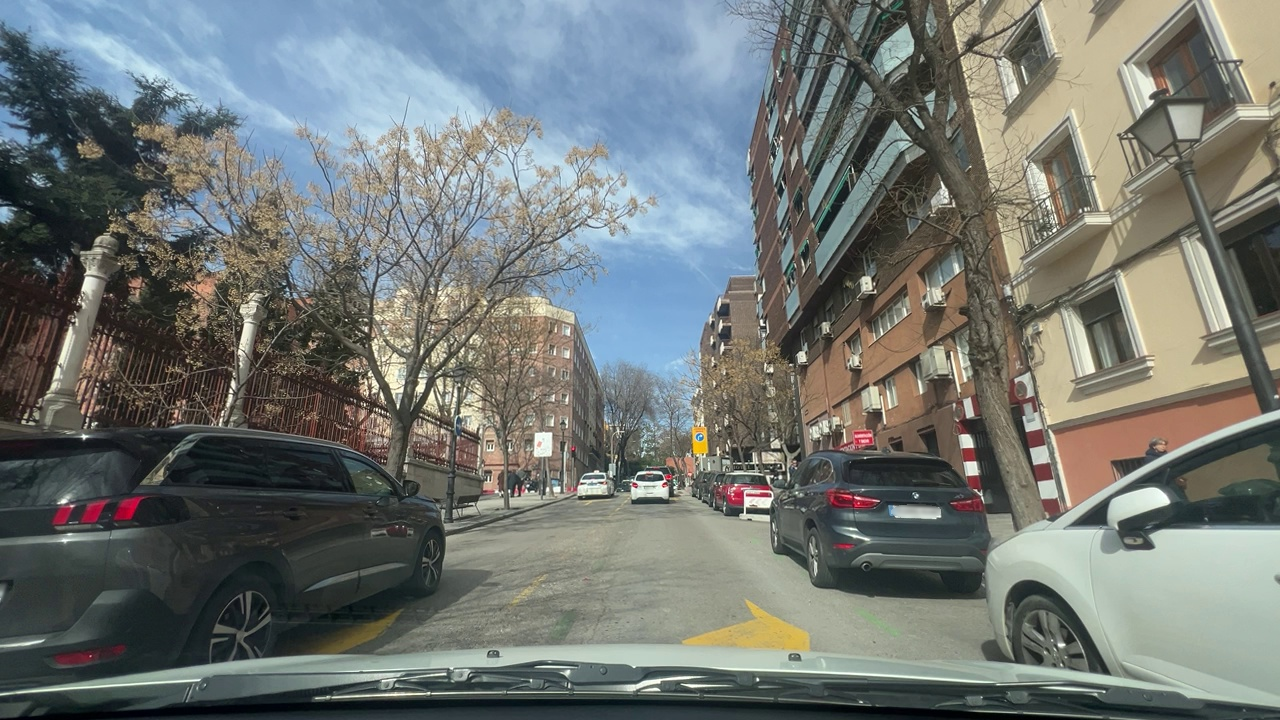
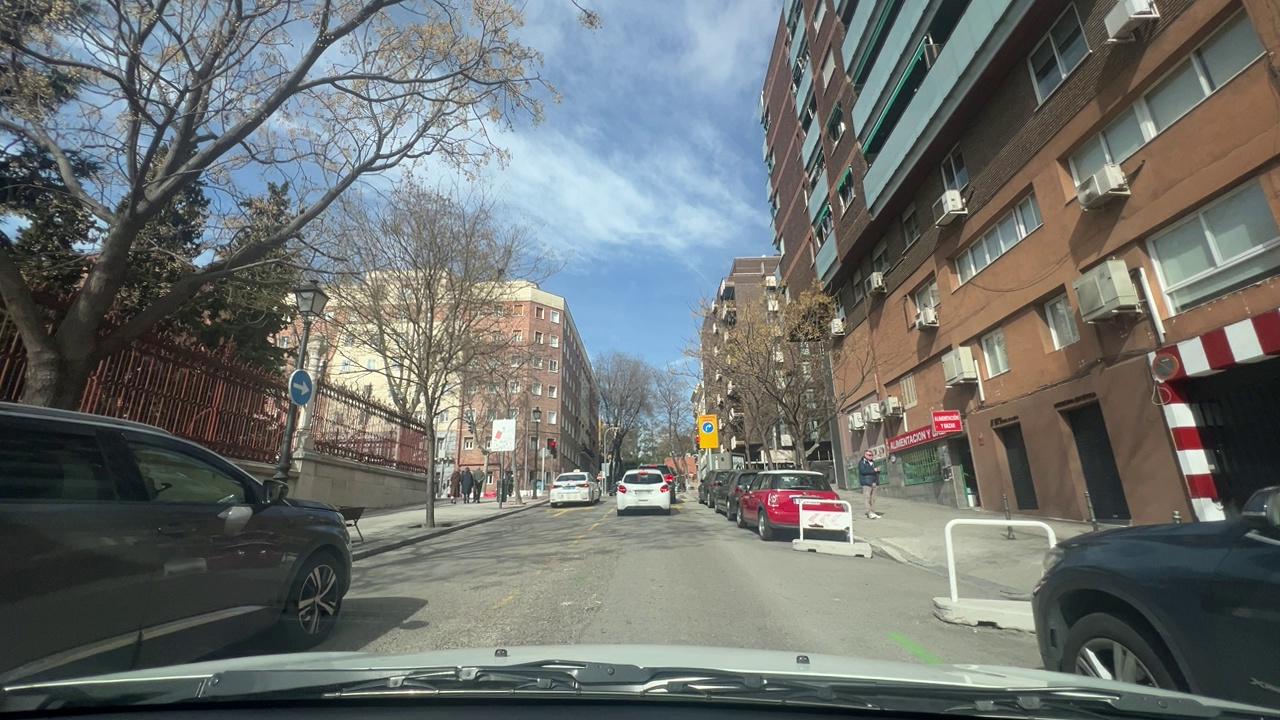
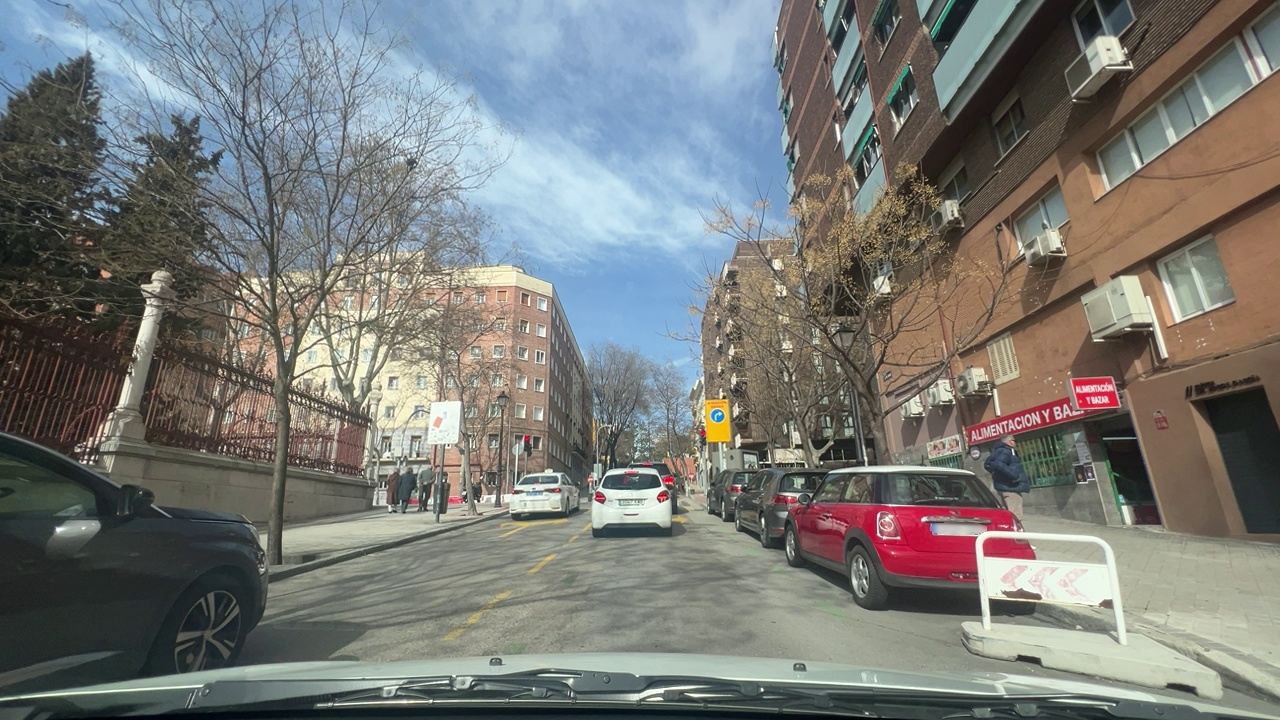
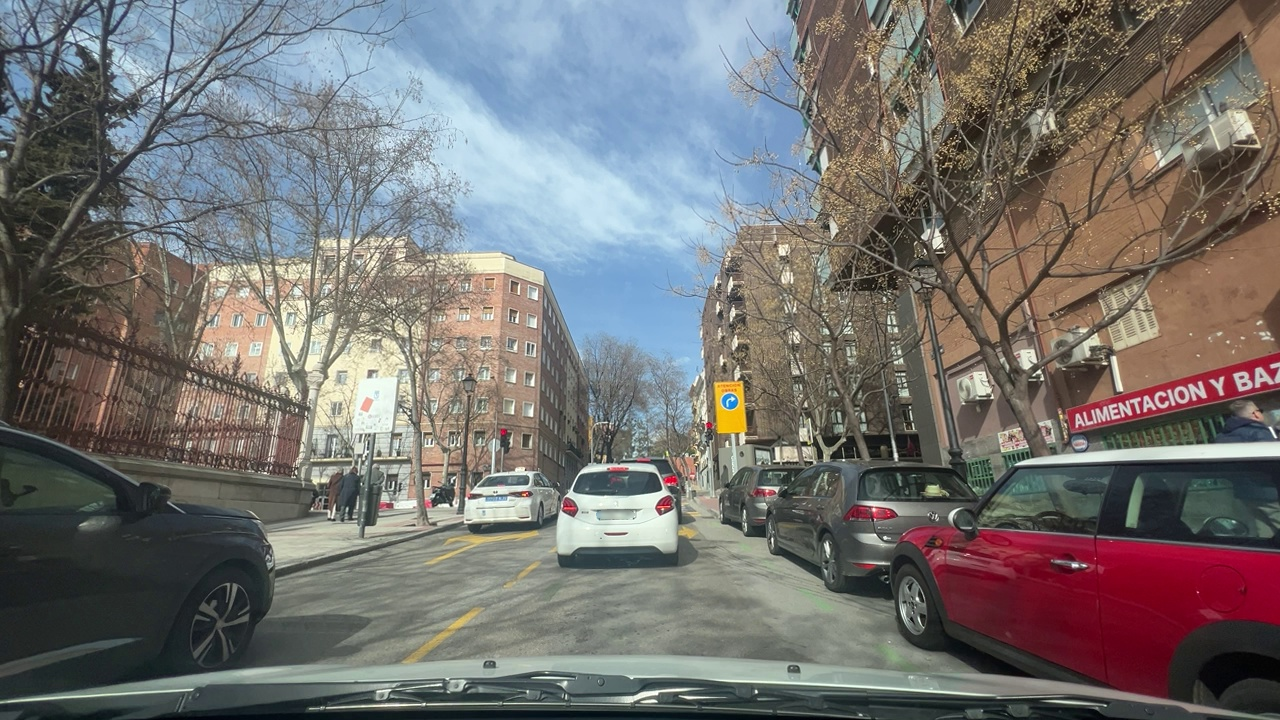
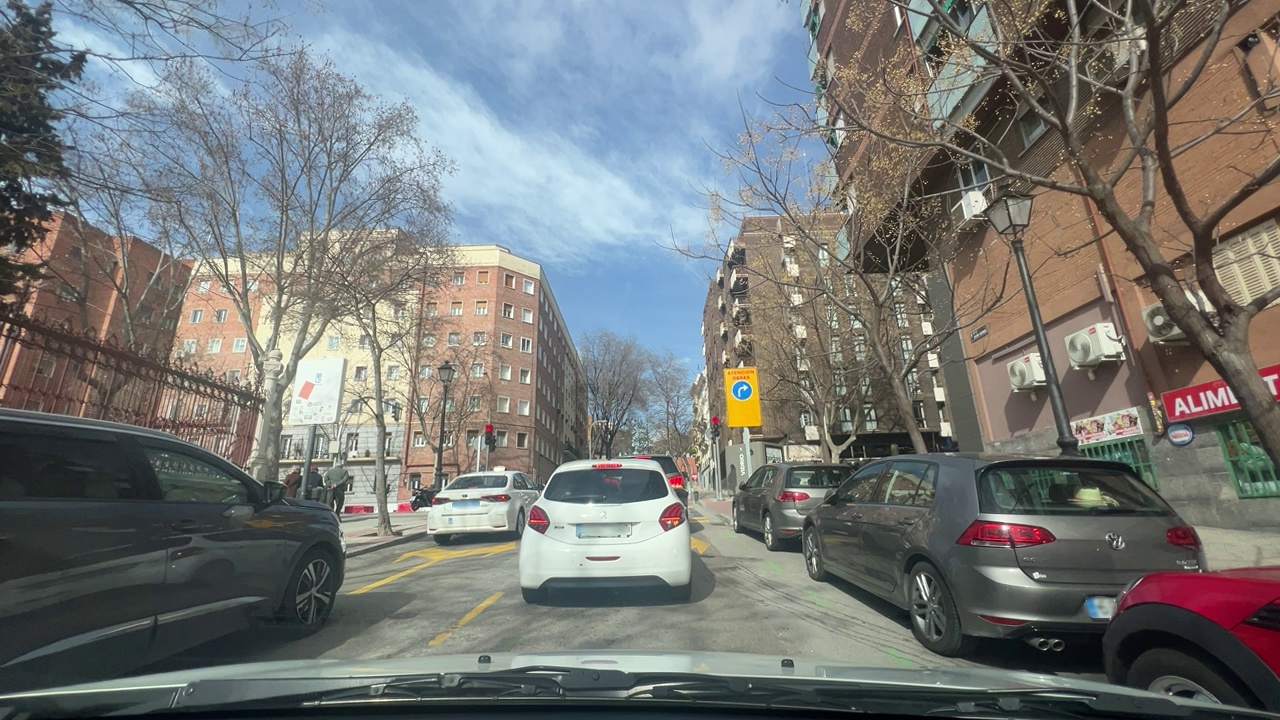
Situation: Leading braking
Question: Is there a vehicle directly ahead in the ego lane with brake lights on?
Answer: Yes
Reasoning: The vehicle just ahead of the ego vehicle has the brake lights active.

Situation: Leading braking
Question: Is the distance between the ego vehicle and the vehicle ahead decreasing?
Answer: Yes
Reasoning: As the leading vehicle is stopped and the ego vehicle is still moving the distance between them, reduces.

Situation: Leading braking
Question: Is either the ego vehicle or the leading vehicle stationary?
Answer: Yes
Reasoning: It's stopped with brake lights off.

Situation: Leading braking
Question: Is the ego vehicle decelerating due to dense traffic or congestion ahead?
Answer: Yes
Reasoning: There are multiple vehicles ahead closely spaced.